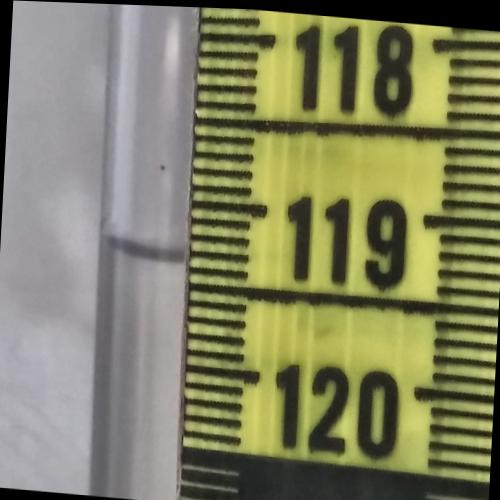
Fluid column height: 119.3 cm